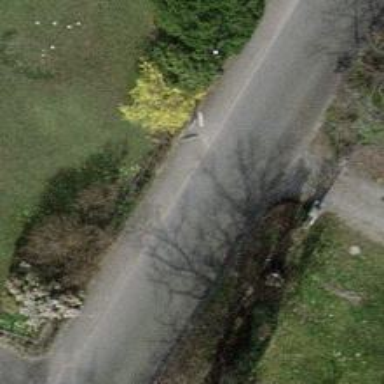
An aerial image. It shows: Tertiary road with asphalt surface and sidewalk on the left.